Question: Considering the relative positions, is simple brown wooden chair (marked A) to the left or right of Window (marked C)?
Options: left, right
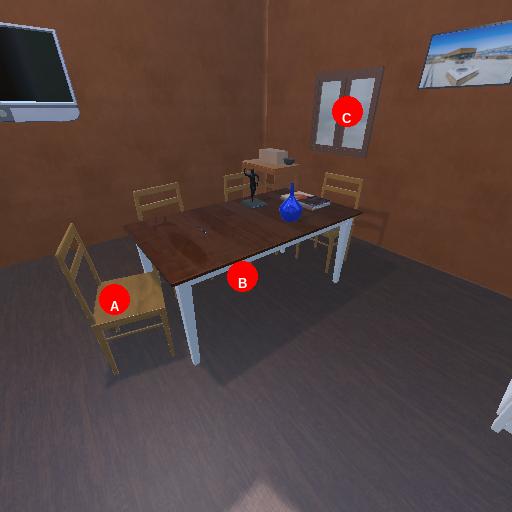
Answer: left